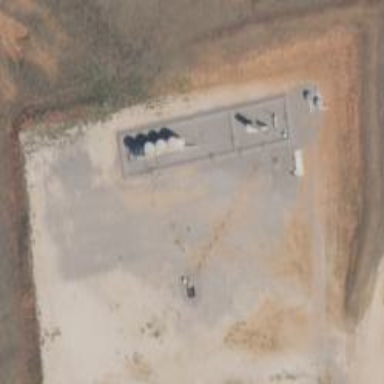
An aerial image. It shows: Storage tank that is man-made.